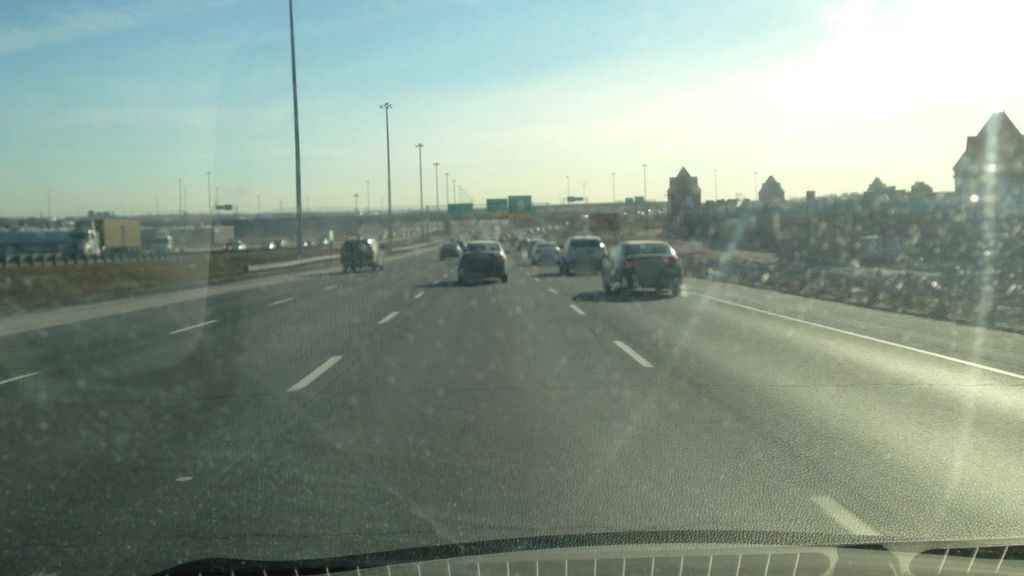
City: montreal